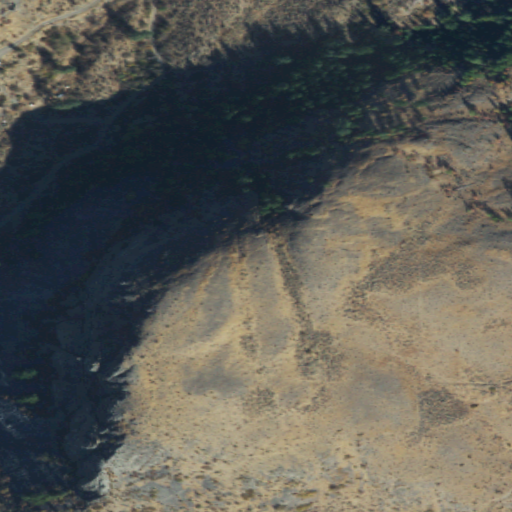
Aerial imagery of mountain in Washington named Flatiron containing shrub, evergreen forest, and grassland